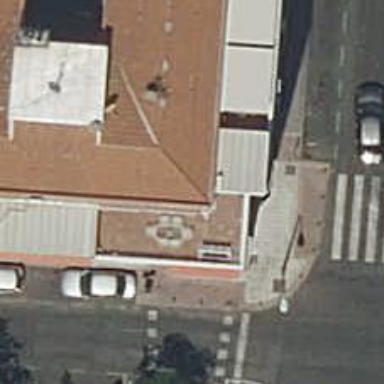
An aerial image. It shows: Fast food establishment.